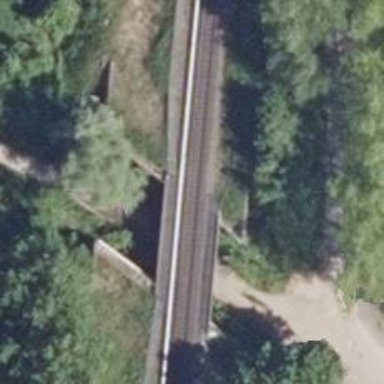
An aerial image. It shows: Bridge used by the electrified light rail system.